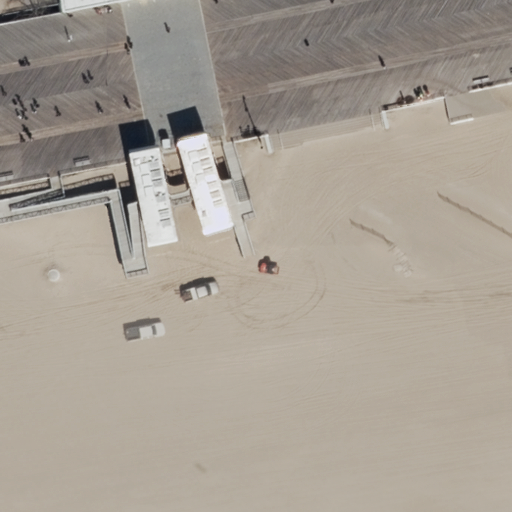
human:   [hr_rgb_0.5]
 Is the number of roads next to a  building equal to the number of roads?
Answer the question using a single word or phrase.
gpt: yes

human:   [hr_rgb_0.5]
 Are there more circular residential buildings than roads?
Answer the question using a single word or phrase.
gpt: no

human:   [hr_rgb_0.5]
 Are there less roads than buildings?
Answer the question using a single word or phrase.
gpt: yes

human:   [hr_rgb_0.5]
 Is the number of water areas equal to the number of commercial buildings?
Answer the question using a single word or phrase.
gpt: yes

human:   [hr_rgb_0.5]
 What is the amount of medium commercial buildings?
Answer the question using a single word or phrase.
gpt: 0

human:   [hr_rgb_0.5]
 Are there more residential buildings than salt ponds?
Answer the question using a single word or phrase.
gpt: yes

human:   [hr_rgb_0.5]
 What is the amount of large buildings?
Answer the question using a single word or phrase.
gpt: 0

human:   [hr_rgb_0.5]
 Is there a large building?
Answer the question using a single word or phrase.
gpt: no

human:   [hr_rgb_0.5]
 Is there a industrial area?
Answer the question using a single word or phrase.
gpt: no

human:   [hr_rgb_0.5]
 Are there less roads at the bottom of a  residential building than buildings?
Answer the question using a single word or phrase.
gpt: yes

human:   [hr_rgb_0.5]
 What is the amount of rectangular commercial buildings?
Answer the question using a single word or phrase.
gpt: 0

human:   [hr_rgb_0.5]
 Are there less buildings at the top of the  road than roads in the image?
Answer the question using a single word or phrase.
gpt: no

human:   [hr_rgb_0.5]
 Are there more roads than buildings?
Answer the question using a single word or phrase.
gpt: no

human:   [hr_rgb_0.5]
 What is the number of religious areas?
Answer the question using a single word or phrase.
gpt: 0

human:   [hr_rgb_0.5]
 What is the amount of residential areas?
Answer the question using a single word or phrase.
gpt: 0

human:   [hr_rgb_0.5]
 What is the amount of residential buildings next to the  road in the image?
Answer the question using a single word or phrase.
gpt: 2

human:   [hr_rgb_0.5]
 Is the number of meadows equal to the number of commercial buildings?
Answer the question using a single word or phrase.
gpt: yes

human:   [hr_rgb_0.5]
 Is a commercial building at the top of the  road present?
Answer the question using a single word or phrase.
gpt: no

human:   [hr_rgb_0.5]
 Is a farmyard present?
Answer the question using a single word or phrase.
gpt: no

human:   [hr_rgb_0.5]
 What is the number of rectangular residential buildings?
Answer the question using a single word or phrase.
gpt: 2

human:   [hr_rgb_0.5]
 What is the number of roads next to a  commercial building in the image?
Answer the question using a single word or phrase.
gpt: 0

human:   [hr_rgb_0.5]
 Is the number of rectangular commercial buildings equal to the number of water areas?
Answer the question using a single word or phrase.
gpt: yes

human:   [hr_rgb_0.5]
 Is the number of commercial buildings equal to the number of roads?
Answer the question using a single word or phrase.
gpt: no

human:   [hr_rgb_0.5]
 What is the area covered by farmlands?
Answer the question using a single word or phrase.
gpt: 0m2

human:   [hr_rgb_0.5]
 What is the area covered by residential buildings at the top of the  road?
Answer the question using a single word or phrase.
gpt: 14m2

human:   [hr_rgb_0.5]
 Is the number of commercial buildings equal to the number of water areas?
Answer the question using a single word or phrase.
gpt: yes

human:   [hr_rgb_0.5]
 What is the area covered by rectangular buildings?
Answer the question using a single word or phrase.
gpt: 99m2

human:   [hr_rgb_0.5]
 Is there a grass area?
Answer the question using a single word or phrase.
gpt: no

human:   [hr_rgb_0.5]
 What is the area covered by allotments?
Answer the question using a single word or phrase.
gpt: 0m2

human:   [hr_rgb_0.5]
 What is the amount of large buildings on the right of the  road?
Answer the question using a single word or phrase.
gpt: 0

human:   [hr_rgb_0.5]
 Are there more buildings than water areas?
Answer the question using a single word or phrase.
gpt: yes

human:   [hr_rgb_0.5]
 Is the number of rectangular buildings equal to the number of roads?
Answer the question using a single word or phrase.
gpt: no

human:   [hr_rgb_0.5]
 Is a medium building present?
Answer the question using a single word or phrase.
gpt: no

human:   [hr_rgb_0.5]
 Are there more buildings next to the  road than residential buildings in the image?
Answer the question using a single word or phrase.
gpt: no

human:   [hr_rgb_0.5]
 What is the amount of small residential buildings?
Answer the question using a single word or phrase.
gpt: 2

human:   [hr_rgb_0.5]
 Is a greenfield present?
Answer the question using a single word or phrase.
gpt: no